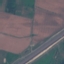
Land use / land cover: Highway